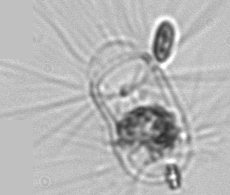
Label: Corethron_hystrix